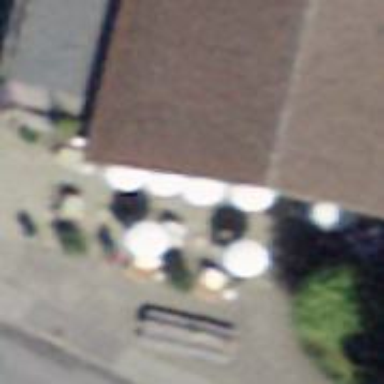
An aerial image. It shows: Restaurant.